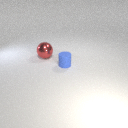
small blue rubber cylinder in front of large red metal sphere